Question: I'm working in a Google Maps v2 in android, inside a Sherlock Tab :
I got it "working", I can add markers on the map, and I have all the controls, but the map never load ( I don't see streets). When I click on a marker, streets are showing, but I can't move nothing with the finger. Zoom in and zoom out shows, but doesn't work.
When I change Tab and come back to the map, the map disappear once more.
Here is my code (the tab the tab display):
'''
public class MapPdvTabFragment extends SherlockFragment {
SupportMapFragment mMapFragment;
ArrayList<Pdv> tiendas;
private View fragmentView;
private MapView mapView;
private GoogleMap resultsMap;
@Override
public View onCreateView(LayoutInflater inflater, ViewGroup container, Bundle savedInstanceState) {
// Inflate the layout for this fragment
this.fragmentView = inflater.inflate(R.layout.tab_frag_map_pdv, container, false);
return this.fragmentView;
}
@Override
public void onActivityCreated(Bundle savedInstanceState) {
super.onActivityCreated(savedInstanceState);
FragmentTabsPdv parent = (FragmentTabsPdv) getActivity();
mapView = ((MapView) this.fragmentView.findViewById(R.id.map));
try {
MapsInitializer.initialize(getActivity());
} catch (GooglePlayServicesNotAvailableException e) {
e.printStackTrace();
}
mapView.onCreate(null);
resultsMap = this.mapView.getMap();
int zoom = 14;
CameraUpdate here = CameraUpdateFactory.newLatLngZoom(new LatLng(19.359180, -99.180901), zoom);
resultsMap.moveCamera(here);
tiendas = parent.getListaPdv();
displayPdvOnMap(tiendas); // Display marker ( work well)
}
}
'''

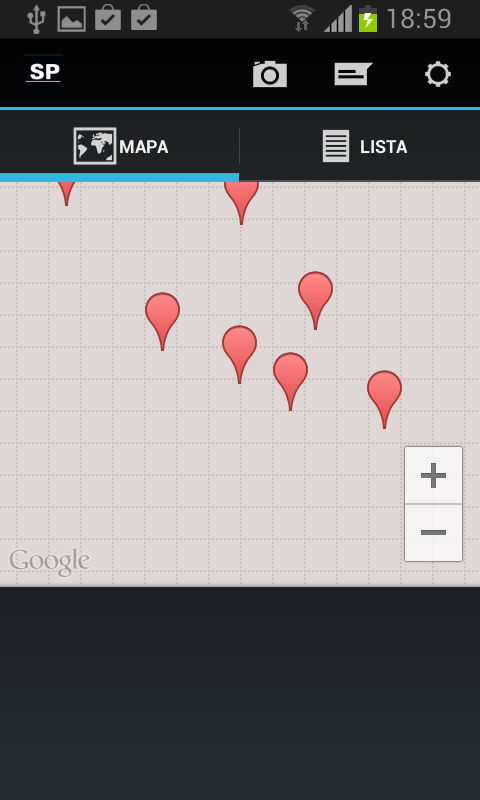
Answer: the problem were resolved with this code : <URL>